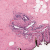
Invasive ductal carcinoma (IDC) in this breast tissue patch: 0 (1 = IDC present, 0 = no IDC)